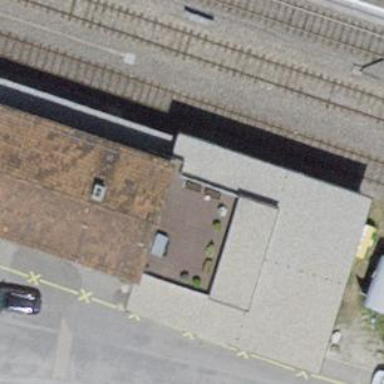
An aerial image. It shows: Train station building.